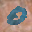
Label: 0